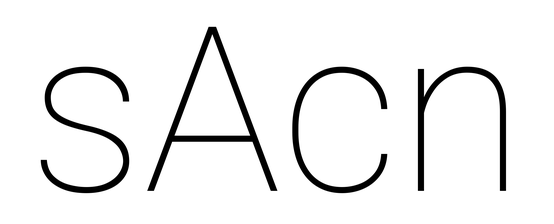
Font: Roboto_Thin